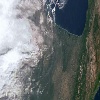
Label: cloud